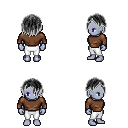
a pixel art fantasy rpg character, female body template, dark elf, purple skin, brown long-sleeve shirt, white pants, gray bangs hairstyle, four views (front, back, left, right), 2x2 character sprite sheet, small pixel art, hard edges, no anti-aliasing